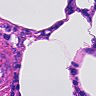
Metastatic tissue present: no